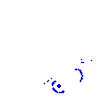
Particle: pion